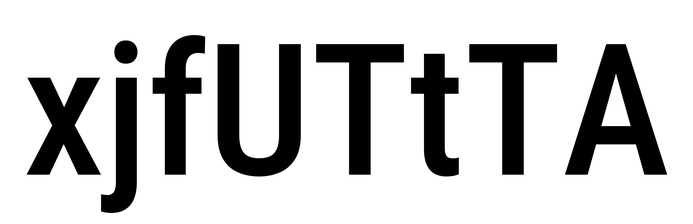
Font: Roboto_Condensed_Medium